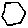
Label: hexagon